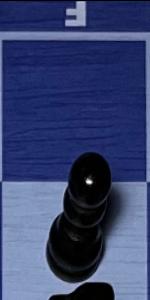
Label: Pawn_Black